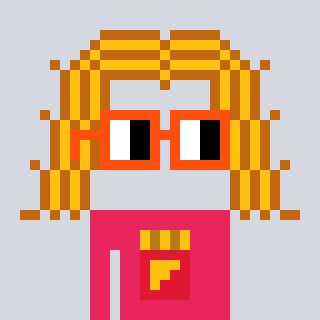
a pixel art character with square orange glasses, a hair-shaped head and a redpinkish-colored body on a cool background